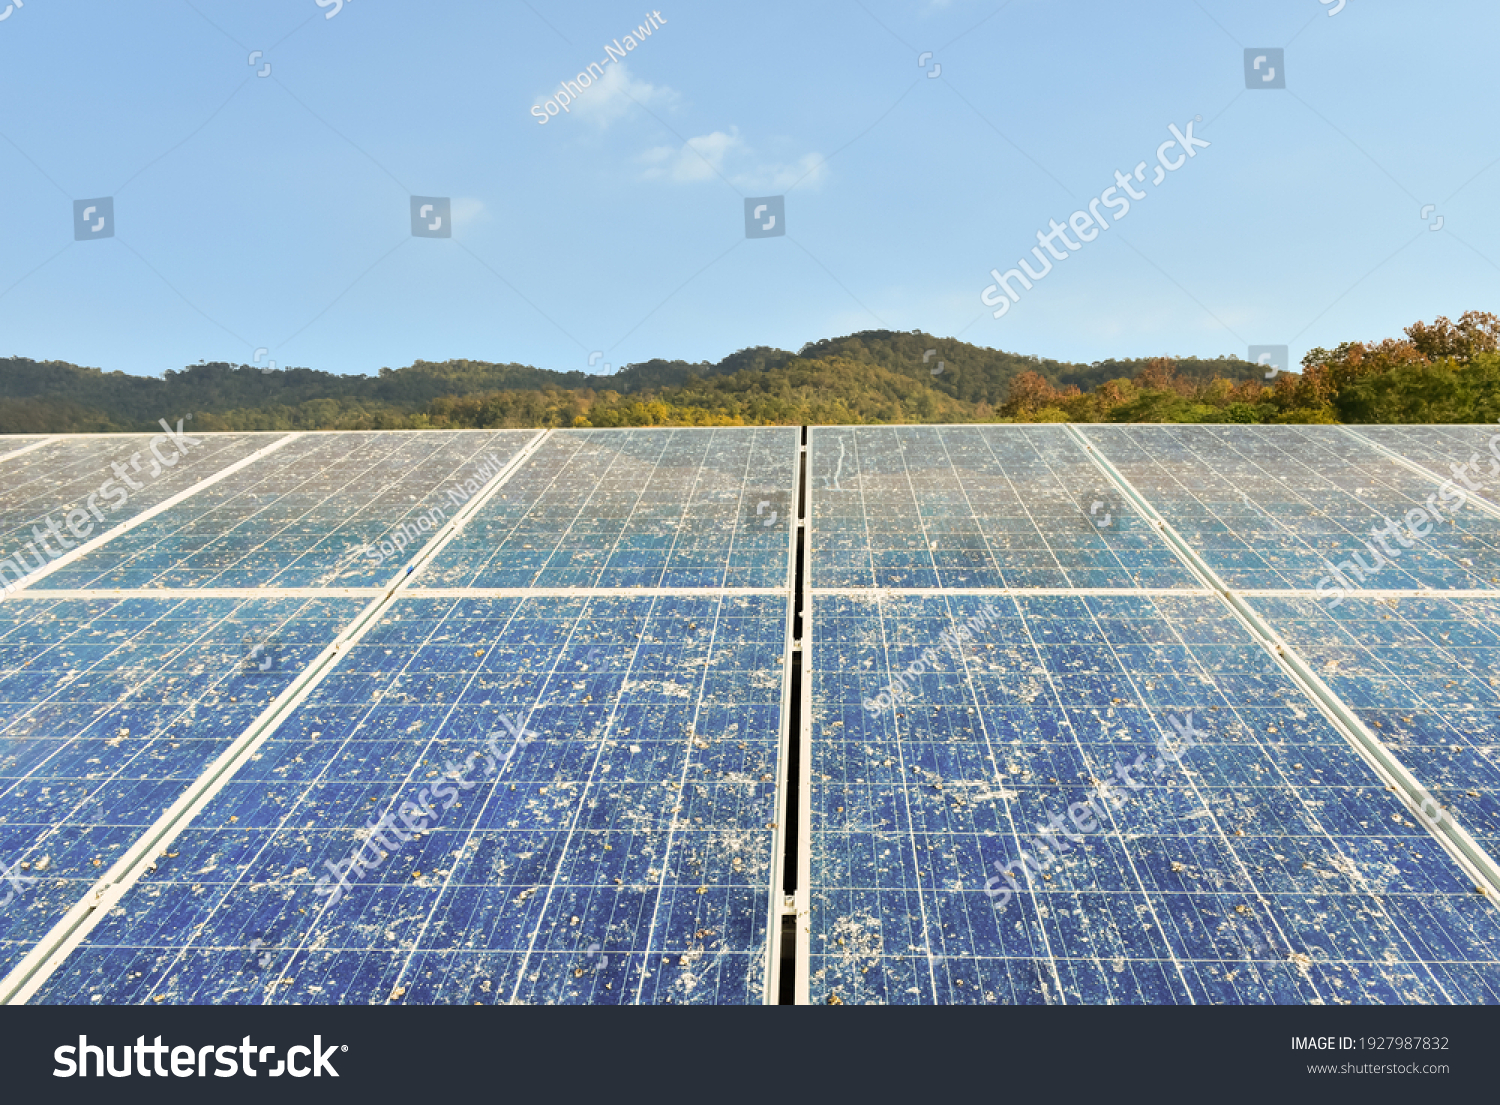
Label: Bird-drop